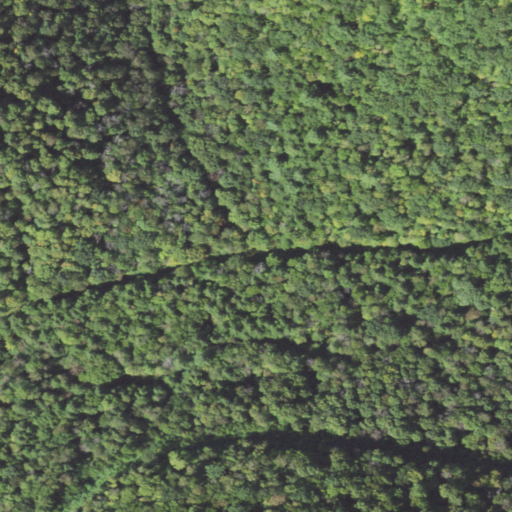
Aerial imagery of valley in Pennsylvania named Post Hollow containing deciduous forest, mixed forest, woody wetlands, open development, and evergreen forest